Field crop: maize
Growth stage: 2
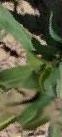
Species: maize